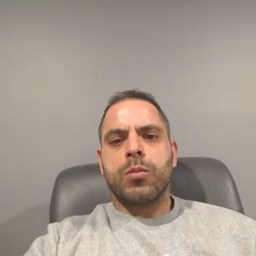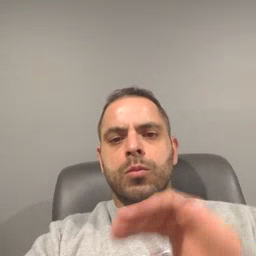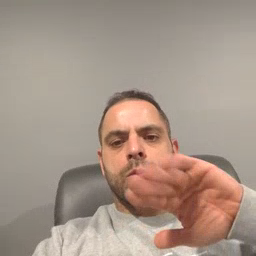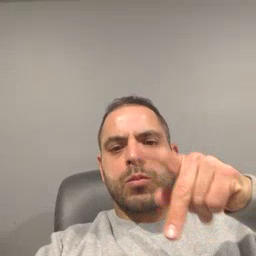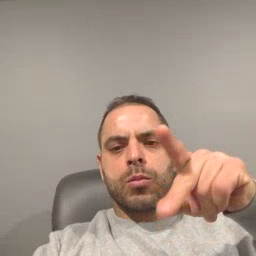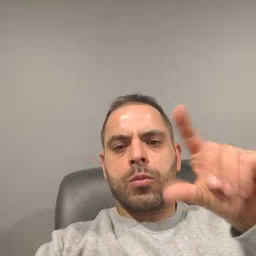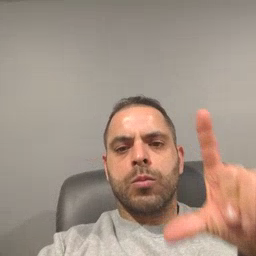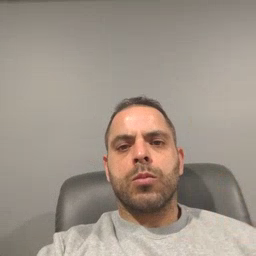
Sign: pool